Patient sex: F
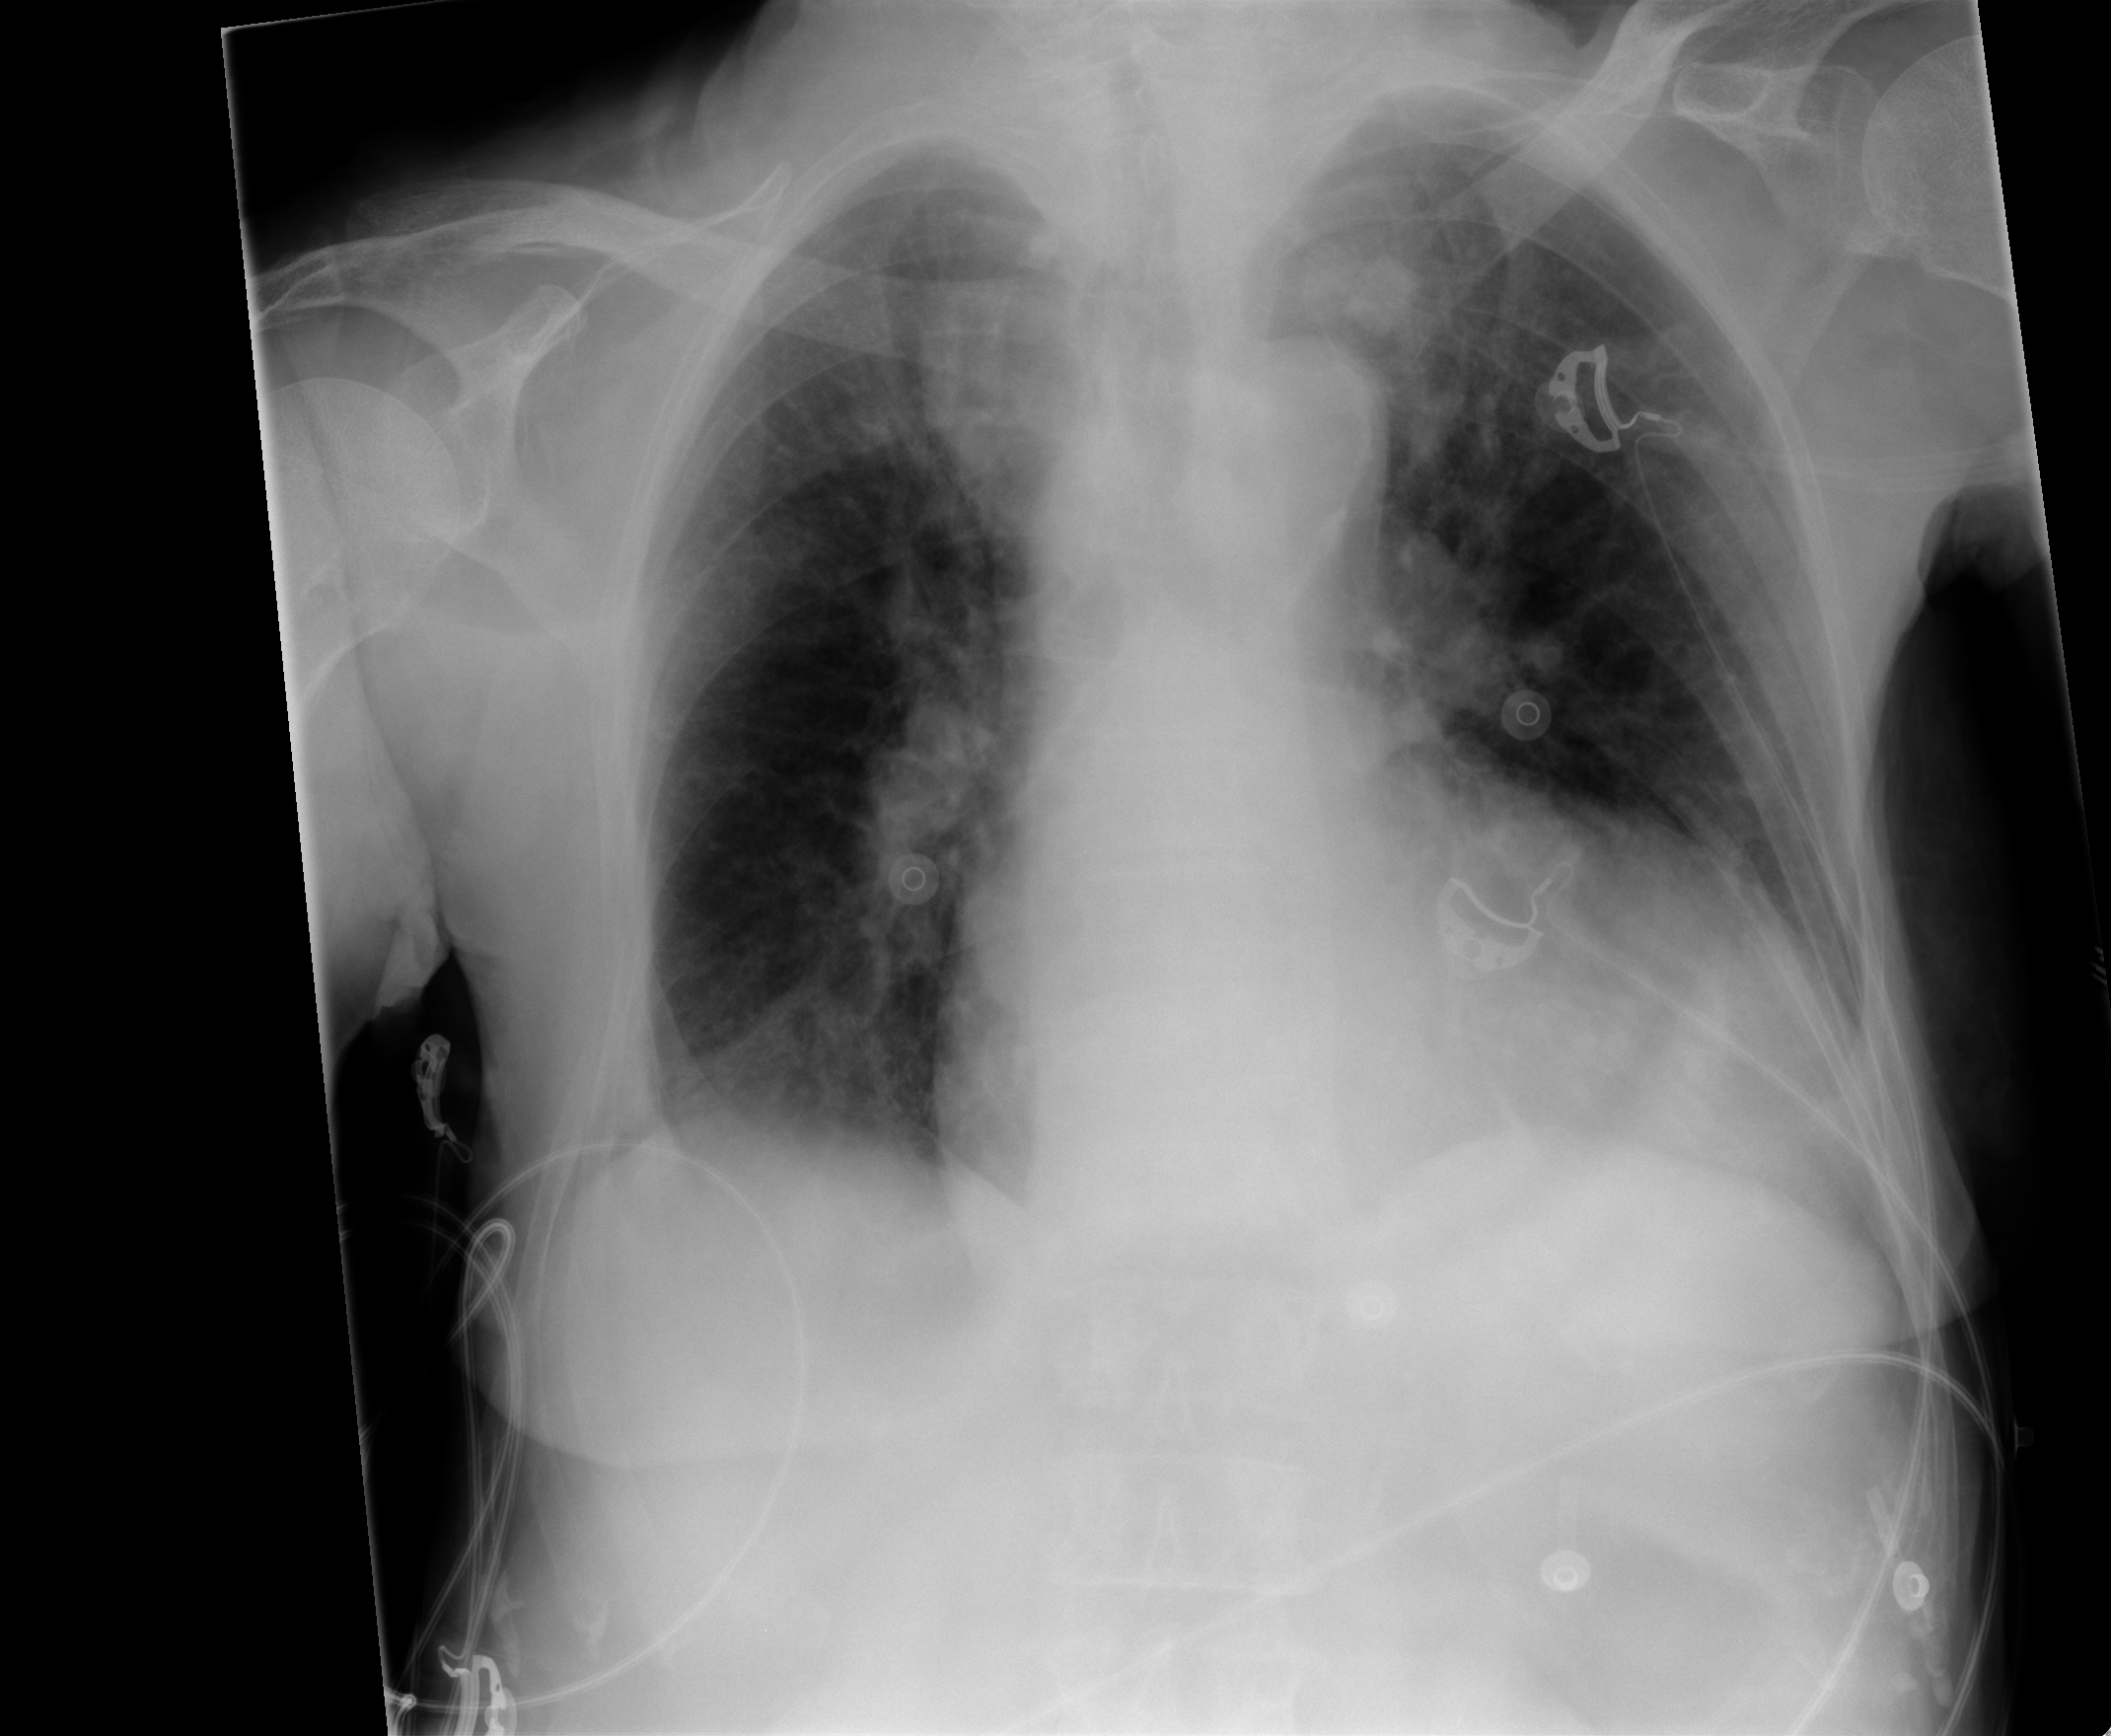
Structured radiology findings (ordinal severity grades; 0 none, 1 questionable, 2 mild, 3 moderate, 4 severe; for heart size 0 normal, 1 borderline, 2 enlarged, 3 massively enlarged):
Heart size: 2
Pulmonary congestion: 2
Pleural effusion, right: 0
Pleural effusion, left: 0
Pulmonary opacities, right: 1
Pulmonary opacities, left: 0
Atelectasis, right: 2
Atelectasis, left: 2